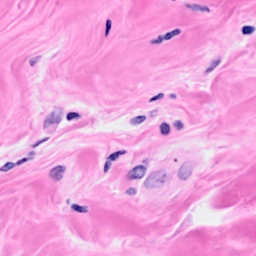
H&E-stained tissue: Breast